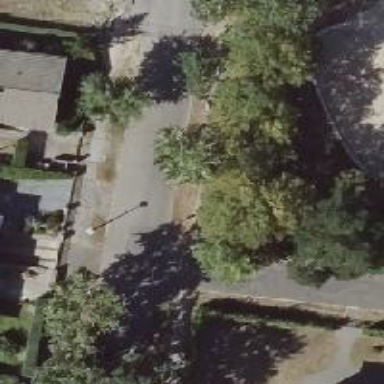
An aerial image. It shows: Residential road with separate sidewalks on both sides. The road surface is asphalt.